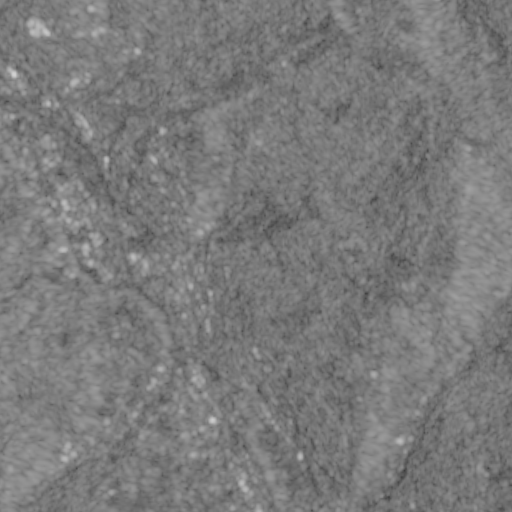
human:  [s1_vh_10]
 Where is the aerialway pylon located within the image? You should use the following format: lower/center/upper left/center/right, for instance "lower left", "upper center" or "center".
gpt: The aerialway pylon is located in the center left of the image.
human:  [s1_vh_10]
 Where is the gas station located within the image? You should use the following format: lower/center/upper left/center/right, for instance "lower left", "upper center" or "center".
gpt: The gas station is located in the lower center of the image.
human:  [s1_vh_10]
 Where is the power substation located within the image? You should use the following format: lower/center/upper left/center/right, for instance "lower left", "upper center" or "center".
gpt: The power substation is located in the lower center of the image.
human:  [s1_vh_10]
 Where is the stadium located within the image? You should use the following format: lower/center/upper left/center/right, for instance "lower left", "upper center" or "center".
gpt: The stadium is located in the center left of the image.
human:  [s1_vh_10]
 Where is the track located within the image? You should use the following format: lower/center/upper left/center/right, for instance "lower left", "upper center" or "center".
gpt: The track is located in the upper right of the image.
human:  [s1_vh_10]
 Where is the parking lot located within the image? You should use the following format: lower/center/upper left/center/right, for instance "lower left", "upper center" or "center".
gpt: There is no parking lot in the image.

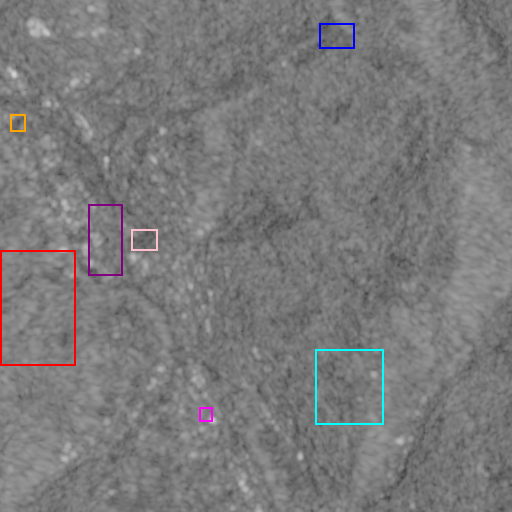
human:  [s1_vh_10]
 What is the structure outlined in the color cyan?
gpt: The structure outlined in cyan is a crop field.
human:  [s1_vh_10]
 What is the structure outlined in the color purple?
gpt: The structure outlined in purple is a park.
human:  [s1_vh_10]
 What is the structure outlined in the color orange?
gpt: The structure outlined in orange is a parking lot.
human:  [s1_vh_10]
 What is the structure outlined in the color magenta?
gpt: The structure outlined in magenta is a power substation.
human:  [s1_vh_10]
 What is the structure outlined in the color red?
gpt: The structure outlined in red is a ski resort.
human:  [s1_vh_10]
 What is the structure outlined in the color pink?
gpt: The structure outlined in pink is a stadium.
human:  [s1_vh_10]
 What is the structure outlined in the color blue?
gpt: The structure outlined in blue is a track.
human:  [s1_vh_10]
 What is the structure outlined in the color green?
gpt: There is no green outline.